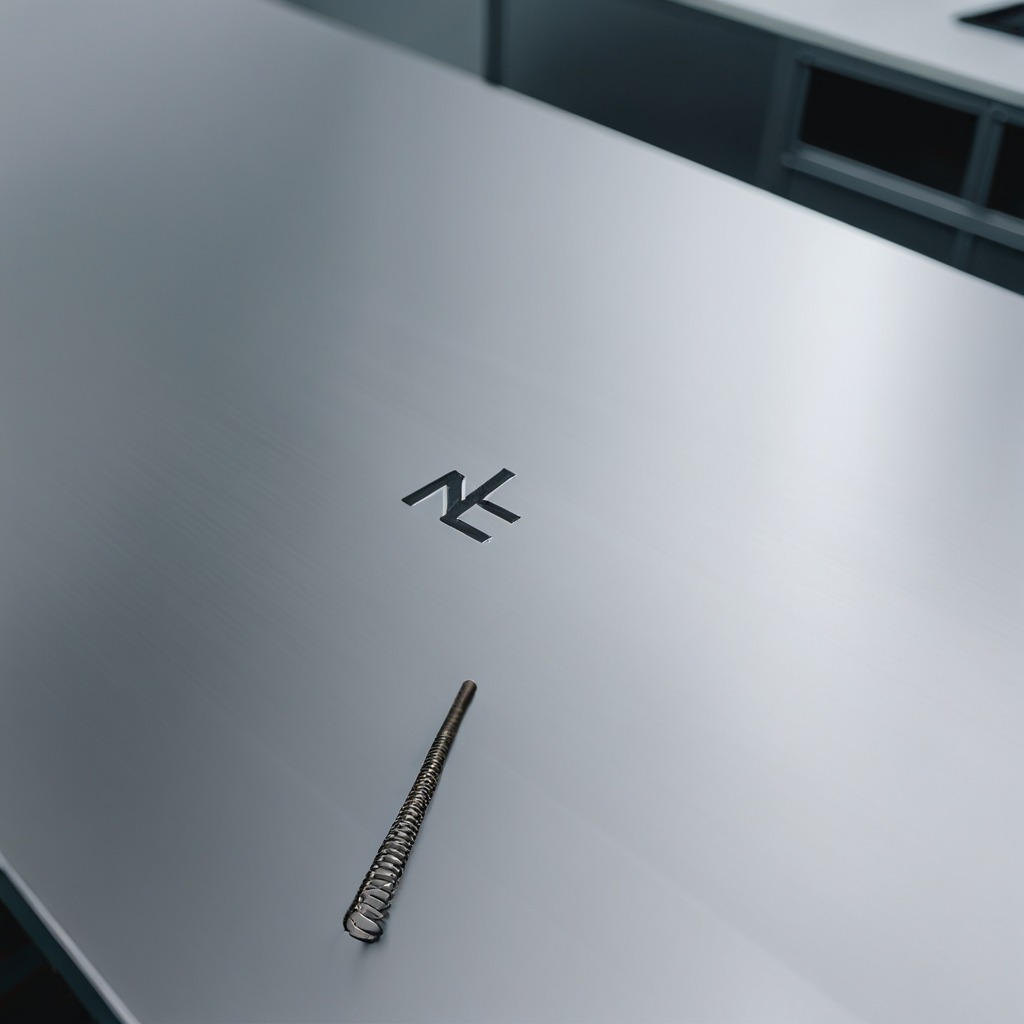
A coiled metal spring is lying on a stainless steel table in a high-end prototyping lab.